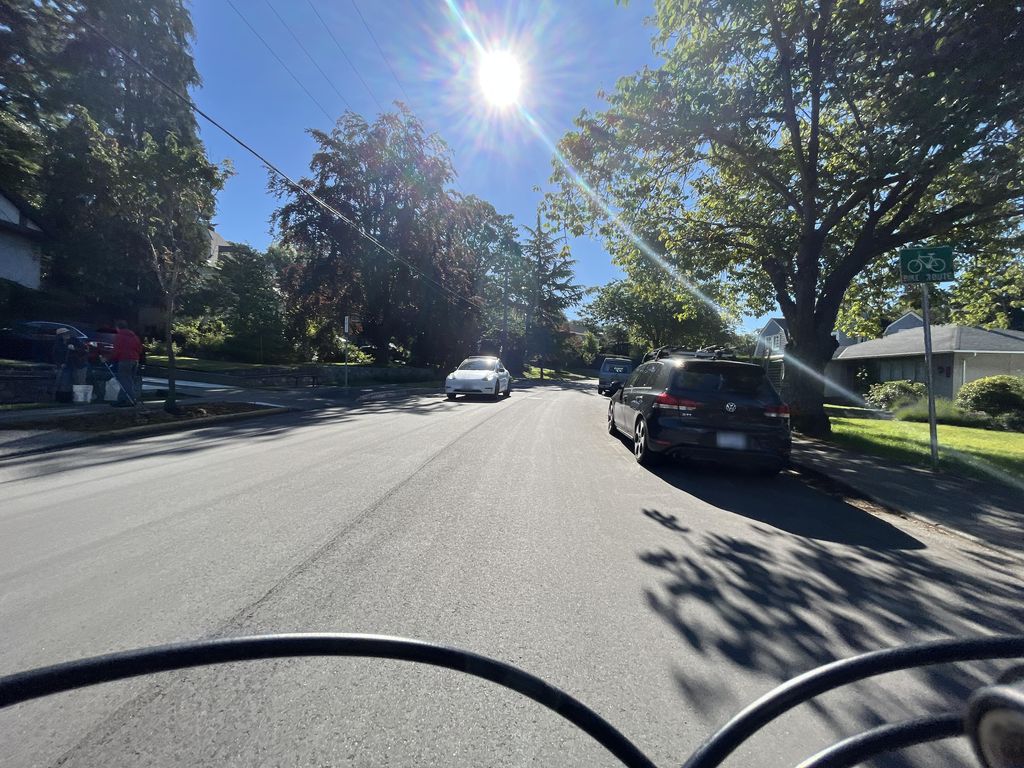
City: victoria